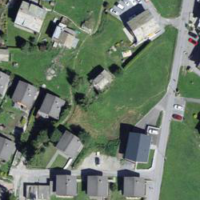
EUNIS habitat code: 55
Species observed at this site:
Lophophanes cristatus
Linaria cannabina
Chloris chloris
Dendrocopos major
Pyrrhula pyrrhula
Turdus viscivorus
Passer domesticus
Fringilla coelebs
Lanius collurio
Turdus torquatus
Carduelis carduelis
Turdus merula
Muscicapa striata
Parus major
Erithacus rubecula
Pica pica
Certhia familiaris
Sitta europaea
Nucifraga caryocatactes
Phoenicurus ochruros
Phoenicurus phoenicurus
Regulus regulus
Corvus corax
Motacilla alba
Periparus ater